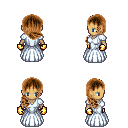
a pixel art fantasy rpg character, female body template, human, tanned skin, underdress, metal pants, brown right-swept hairstyle, gold gloves, black shoes, four views (front, back, left, right), 2x2 character sprite sheet, small pixel art, hard edges, no anti-aliasing